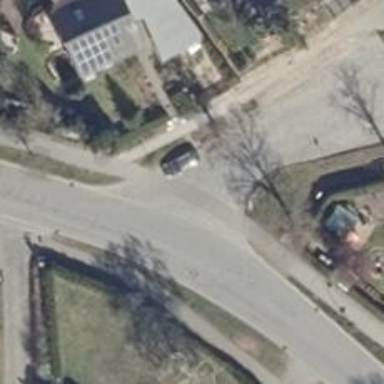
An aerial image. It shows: Unmarked crossing on the road.